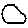
Label: circle